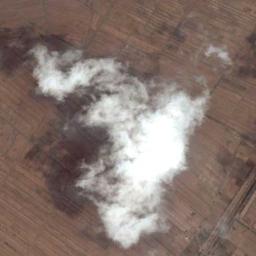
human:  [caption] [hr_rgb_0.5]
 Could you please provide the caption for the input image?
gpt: The cumulus clouds are located above the khaki farmland and the shadow of the clouds is on the farmland .

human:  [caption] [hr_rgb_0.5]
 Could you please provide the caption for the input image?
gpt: The white cloud is above bare farmland .

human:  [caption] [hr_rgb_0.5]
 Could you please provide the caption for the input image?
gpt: A thin cloud floated over the sea .

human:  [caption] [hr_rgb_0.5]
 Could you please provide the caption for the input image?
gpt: The clouds are in the air and the clouds are cast on the brown fields .

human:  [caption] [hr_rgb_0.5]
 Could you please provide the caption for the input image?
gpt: One piece of thick white cloud over some brown farmlands .